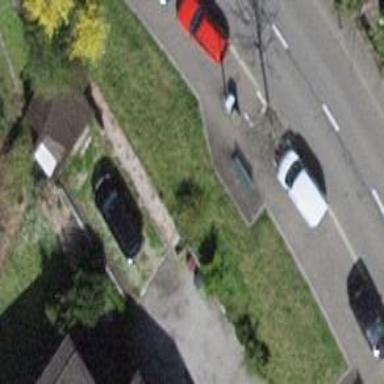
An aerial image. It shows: Bench.